Question: my designer passed me a look that I would love to be able to replicate, but i am not very sure how to do so.
- -
I am open to doing the first part in the backend, but would prefer having a CSS/JS solution.

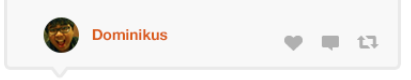
Answer: For the speech bubble part I suggest this tutorial. <URL> I use it often for ideas and learning how to do it myself. I give you a tutorial because I want you to learn how to do it. If you gave me code that needed some help, then I'd give you an answer on how to fix it. Do you have any code for this yet?
Also for the cropping, I think a quick way to do this is make a square wrapper div around your image then give it a border-radius (css) that is half of the length of one of the sides. Set the overflow to hidden and you're set.
Cheers!